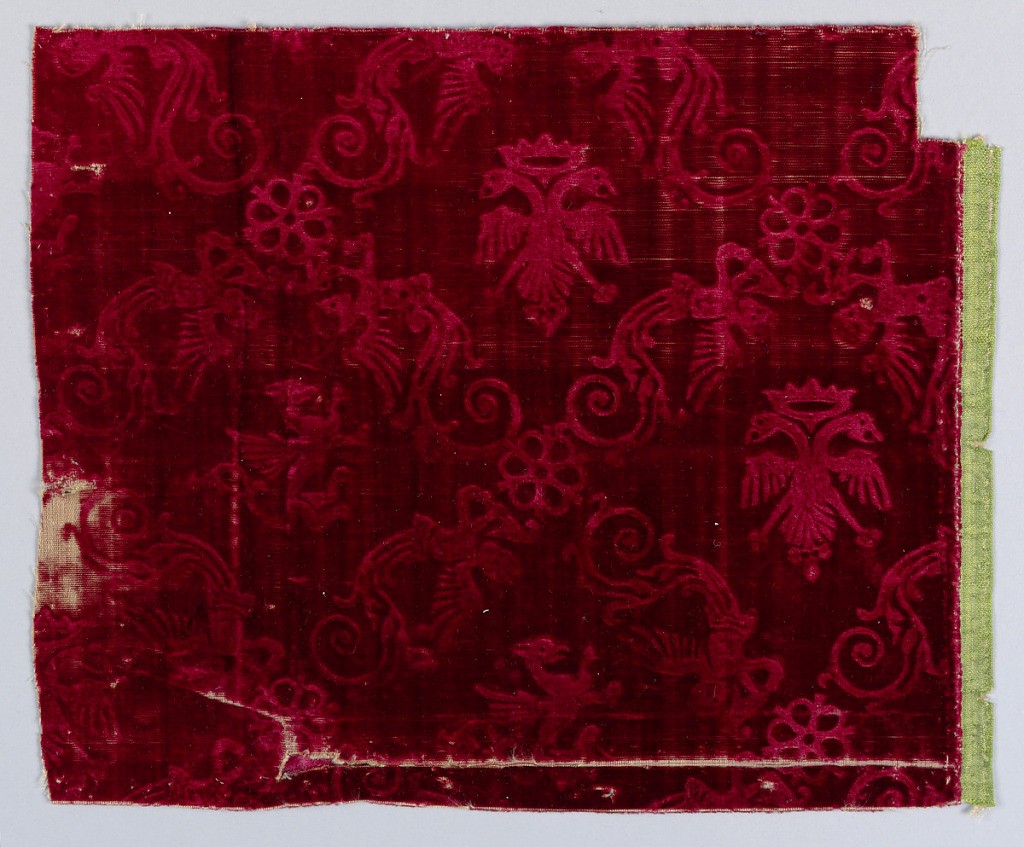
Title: Fragment
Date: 16th–17th century
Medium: silk
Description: Sirens, eagles and dragons arranged in trellis pattern to frame the double-headed eagle. Rosettes at intersections.